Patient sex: F
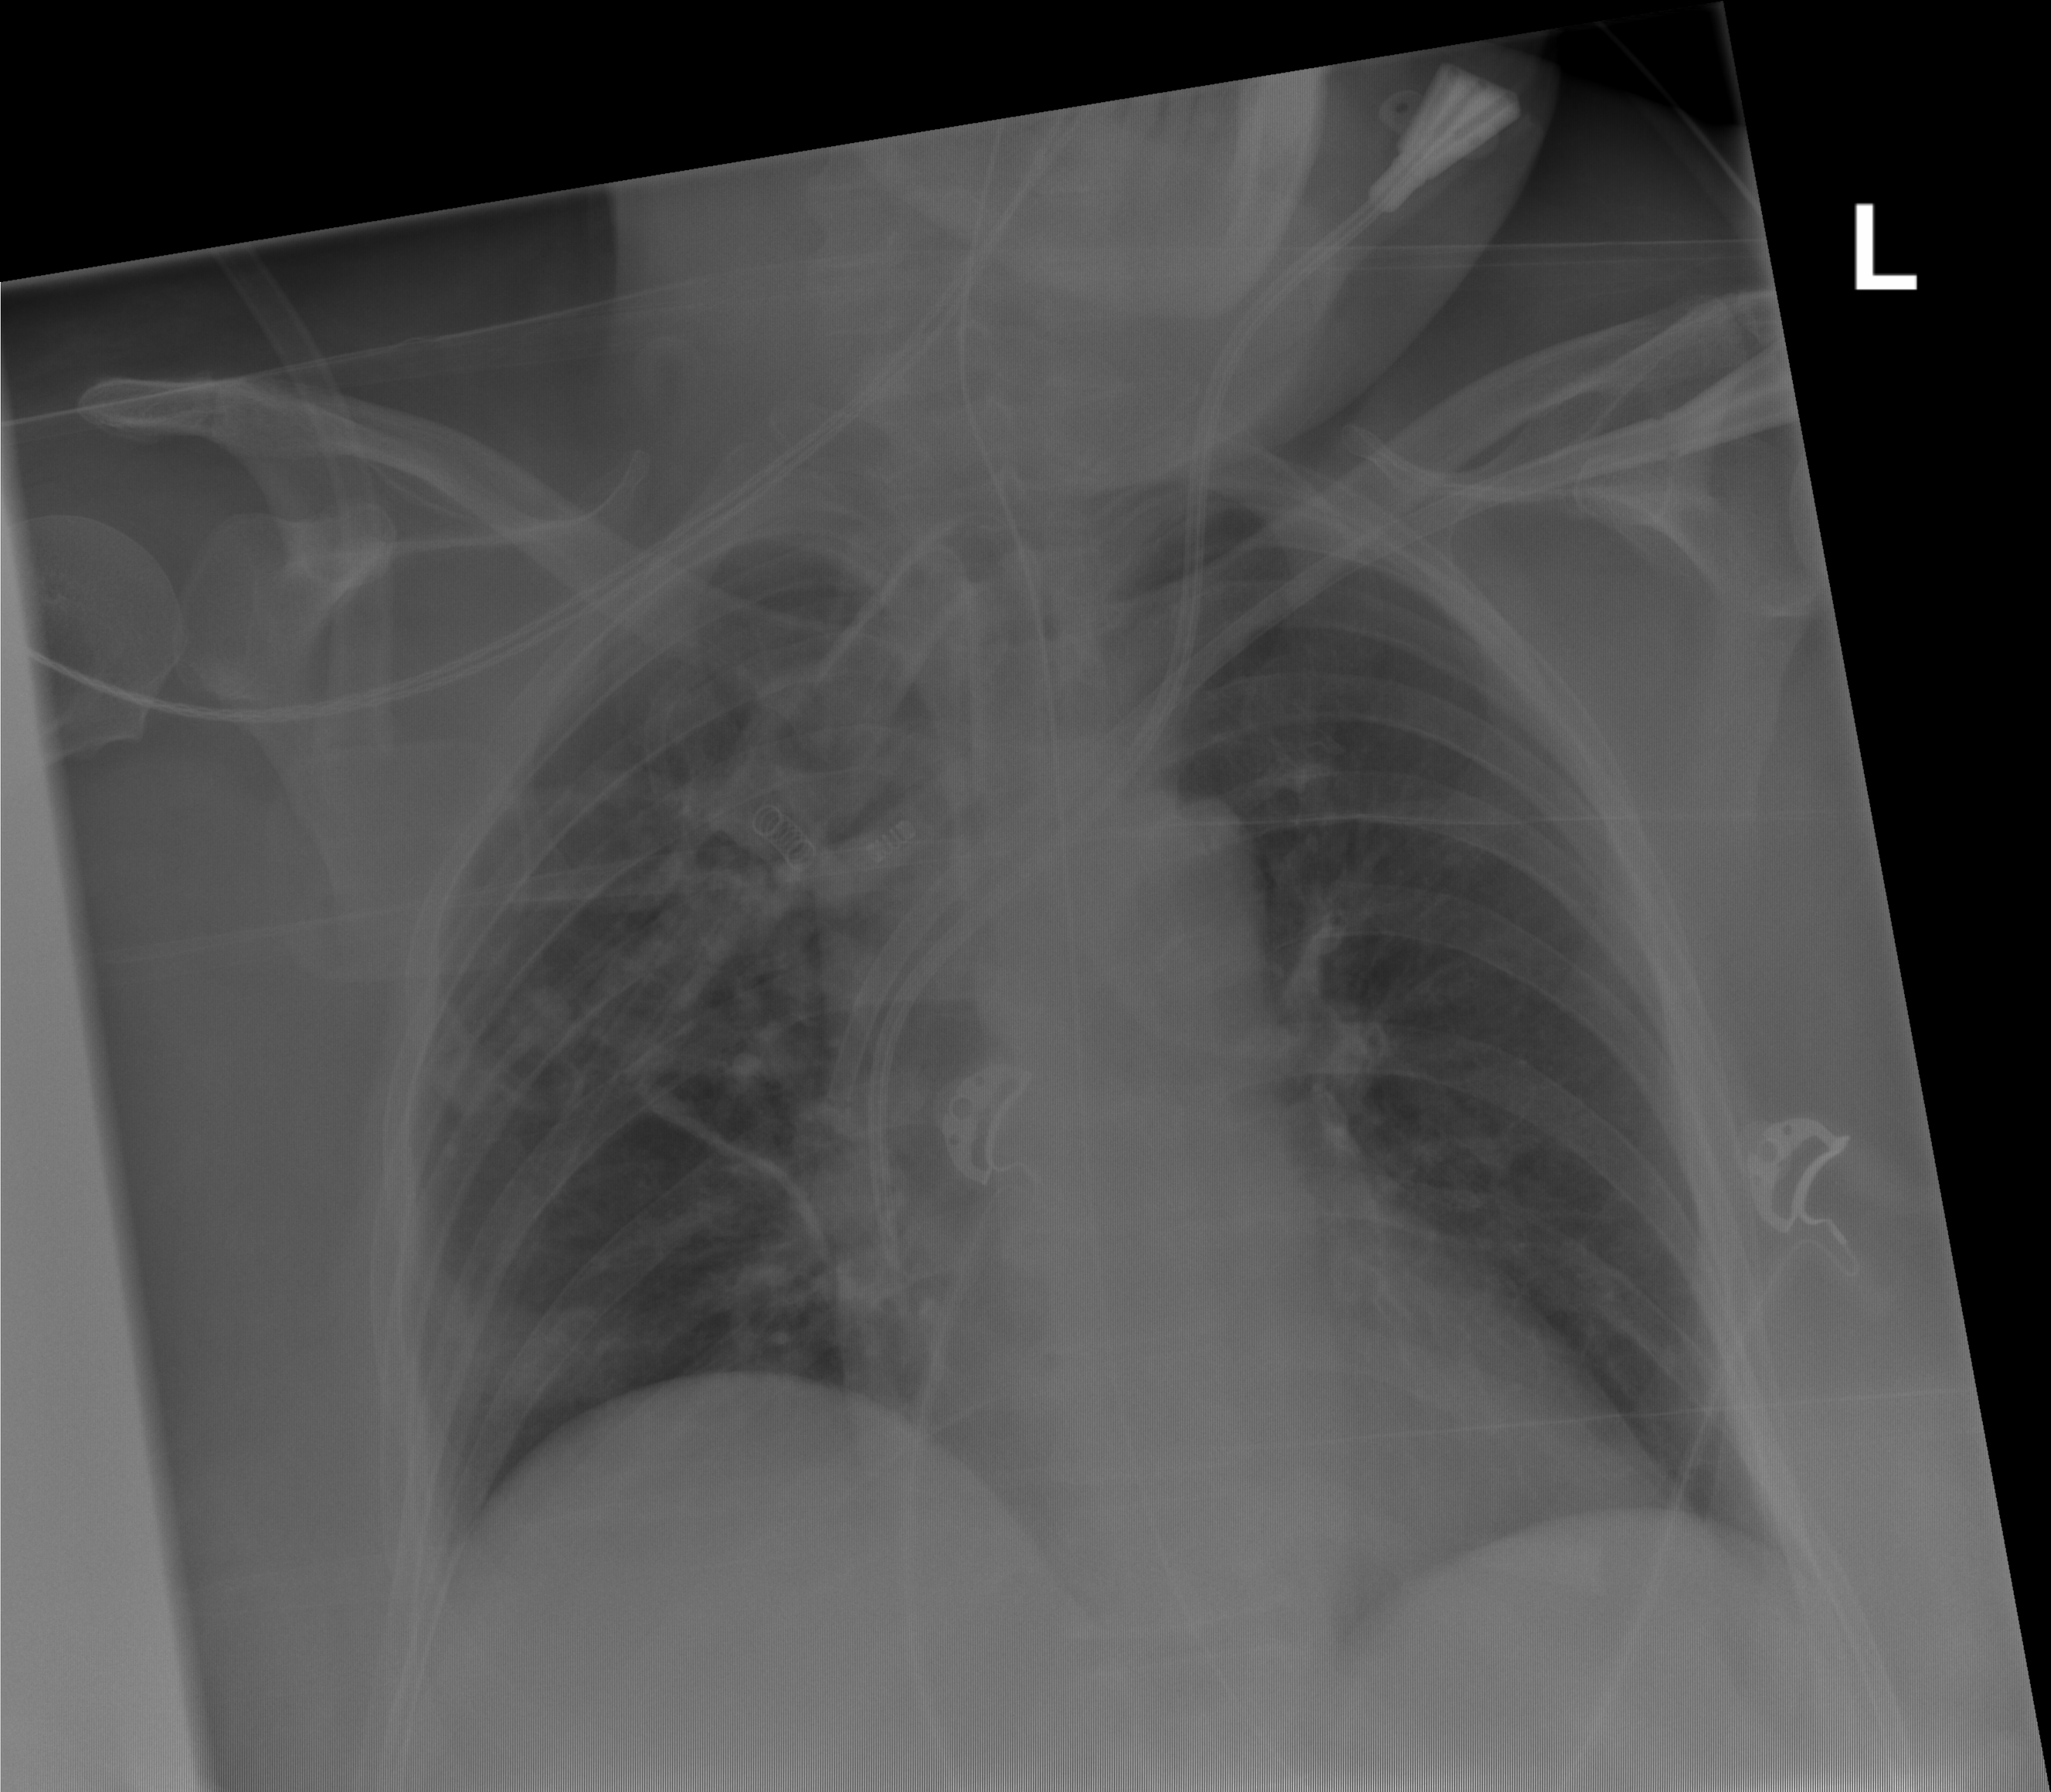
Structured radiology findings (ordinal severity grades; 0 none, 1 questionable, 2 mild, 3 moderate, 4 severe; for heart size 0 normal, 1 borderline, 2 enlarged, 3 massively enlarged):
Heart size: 0
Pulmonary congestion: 0
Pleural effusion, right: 0
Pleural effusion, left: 0
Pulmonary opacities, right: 1
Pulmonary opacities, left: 0
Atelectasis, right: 1
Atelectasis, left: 0